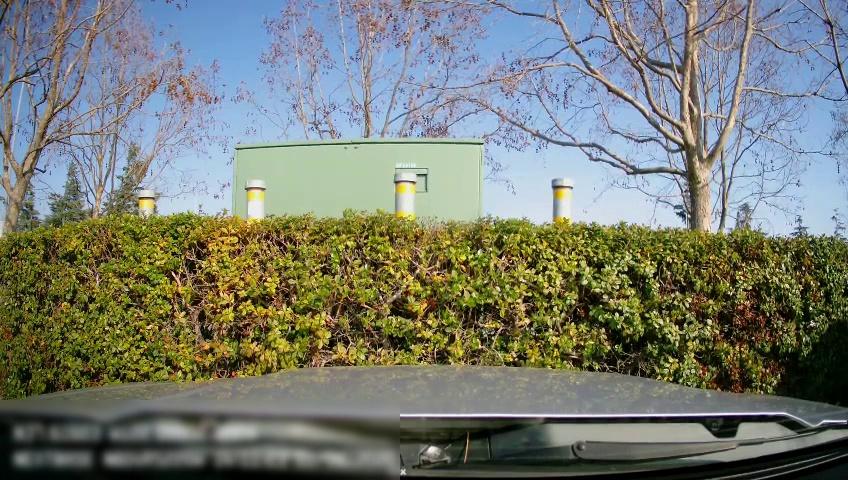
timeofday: Day
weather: Sunny